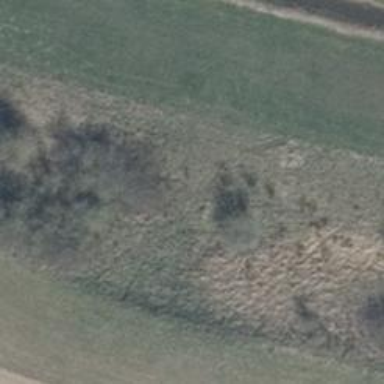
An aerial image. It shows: Hunting stand.